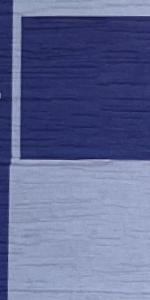
Label: Empty